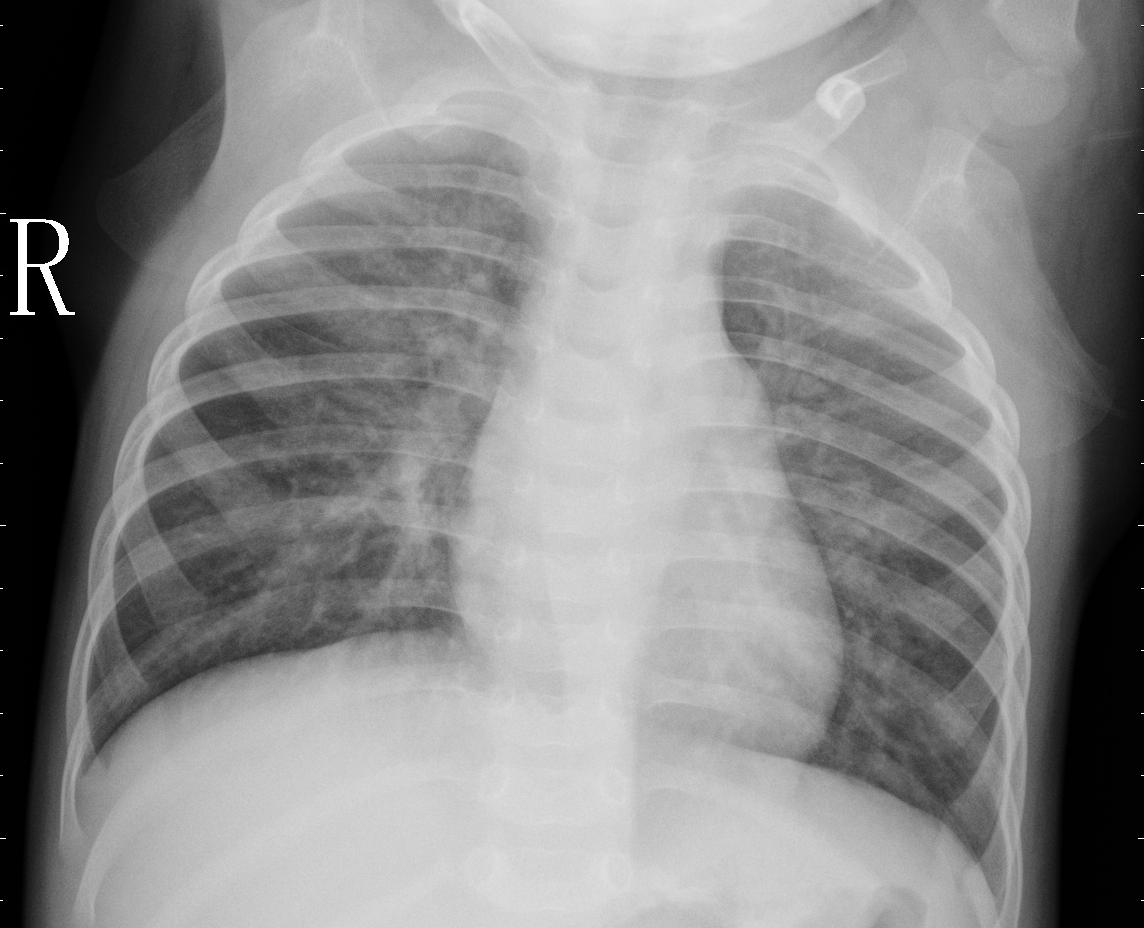
Diagnosis: PNEUMONIA